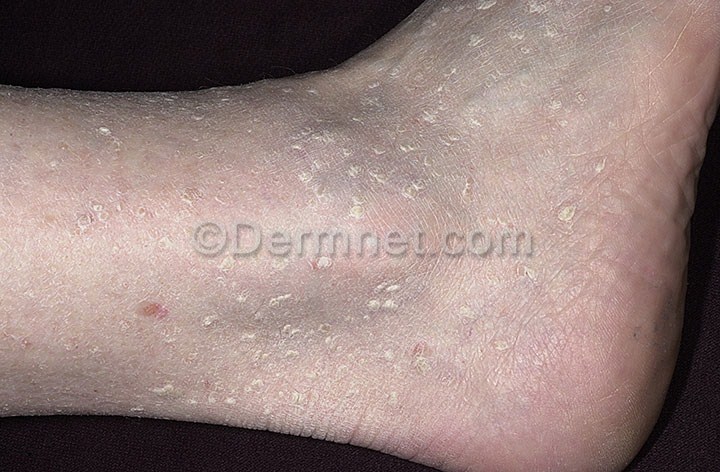
Disease: Seborrheic Keratoses and other Benign Tumors